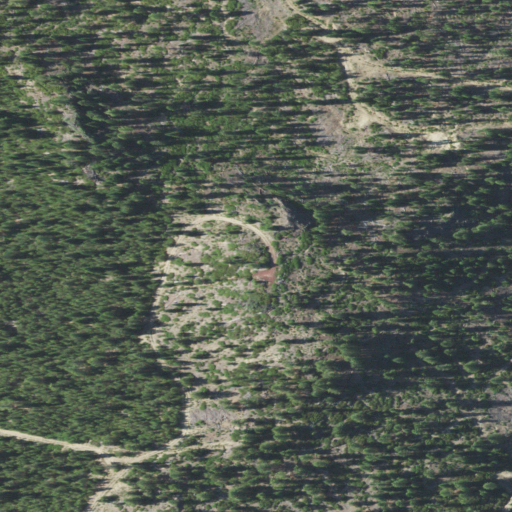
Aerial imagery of mountain in Oregon named Hamelton Butte containing evergreen forest and shrub